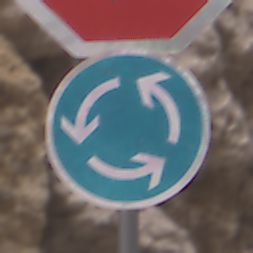
Verkehrszeichen: Kreisverkehr
Zusatzzeichen oben: Stop
Umgebung: Outdoor, Urban
Tageszeit: Midday
Wetter: PartlyCloudy
Licht: Natural
Jahreszeit: NotSpecified
Kontrast: MediumContrast